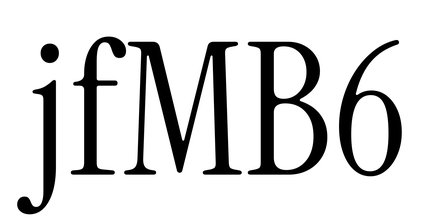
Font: InstrumentSerif-Regular